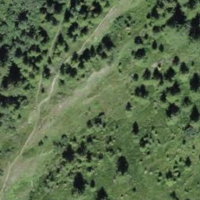
EUNIS habitat code: 31
Species observed at this site:
Vaccinium vitis-idaea